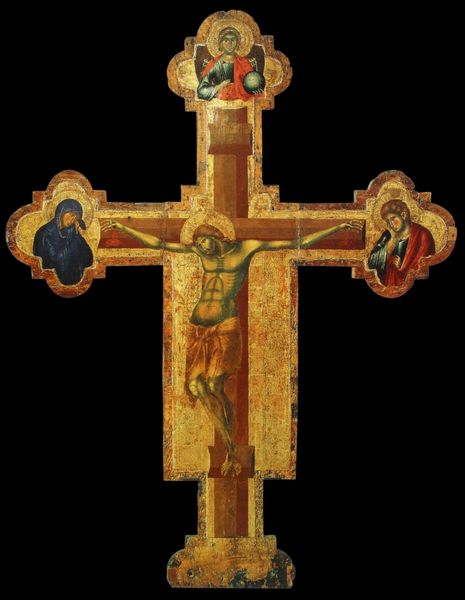
Titel: Kruzifix
Institution: Venedig, Museo dell’Instituto Ellenico
Schlagwörter: gott, bunt, holz, rot, bibel, johannes, trauer, gold, mutter, vater, engel, skulptur, nägel, glaube, kreuz, heiligenschein, jesus, kreuzigung, leid, leiden, schmerz, florenz, kruzifix, heilige, maria, magdalena, artefakt, goldgrund, josef, weltkugel, apostel, holzkreuz, giotto, gottes sohn, kalvarienberg, tafelmalerei, heiligen, dreinageltypus, römisches kreuz, s. maria, monumentalkruzifix, s. maria novella, j3zus, 3-nagel.typus, selbstlosigkeit